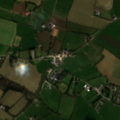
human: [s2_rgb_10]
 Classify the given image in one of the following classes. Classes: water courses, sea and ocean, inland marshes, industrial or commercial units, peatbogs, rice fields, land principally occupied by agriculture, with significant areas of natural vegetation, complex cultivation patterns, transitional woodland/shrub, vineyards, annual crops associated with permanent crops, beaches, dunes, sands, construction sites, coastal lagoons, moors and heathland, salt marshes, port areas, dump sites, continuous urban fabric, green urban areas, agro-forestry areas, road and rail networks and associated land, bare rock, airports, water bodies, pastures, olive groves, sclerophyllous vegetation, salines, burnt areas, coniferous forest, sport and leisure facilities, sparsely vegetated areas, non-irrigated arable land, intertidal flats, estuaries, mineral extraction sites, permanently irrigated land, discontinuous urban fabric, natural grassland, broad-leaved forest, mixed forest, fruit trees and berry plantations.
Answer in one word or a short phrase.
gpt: non-irrigated arable land, pastures